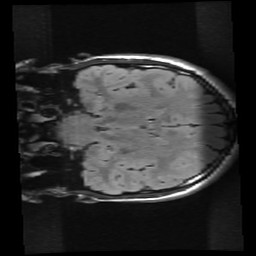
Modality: FLAIR
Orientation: coronal
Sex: male
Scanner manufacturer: ge
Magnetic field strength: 3 T
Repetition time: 9 s
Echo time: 0.1216 s